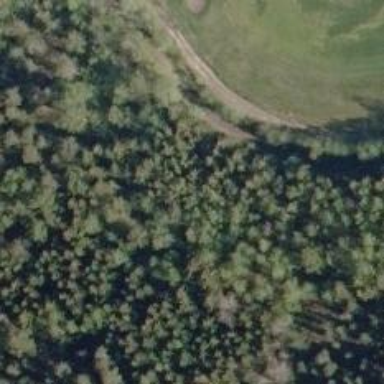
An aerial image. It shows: Path.